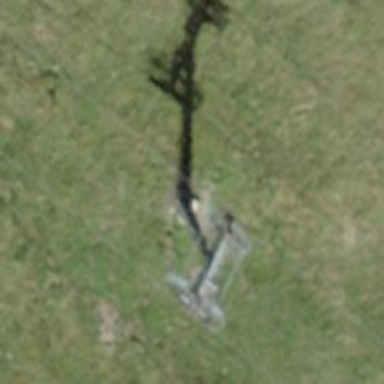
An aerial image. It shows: Pylon used for aerialway.